Chest X-ray. View position: PA
Patient age: 51
Patient sex: F
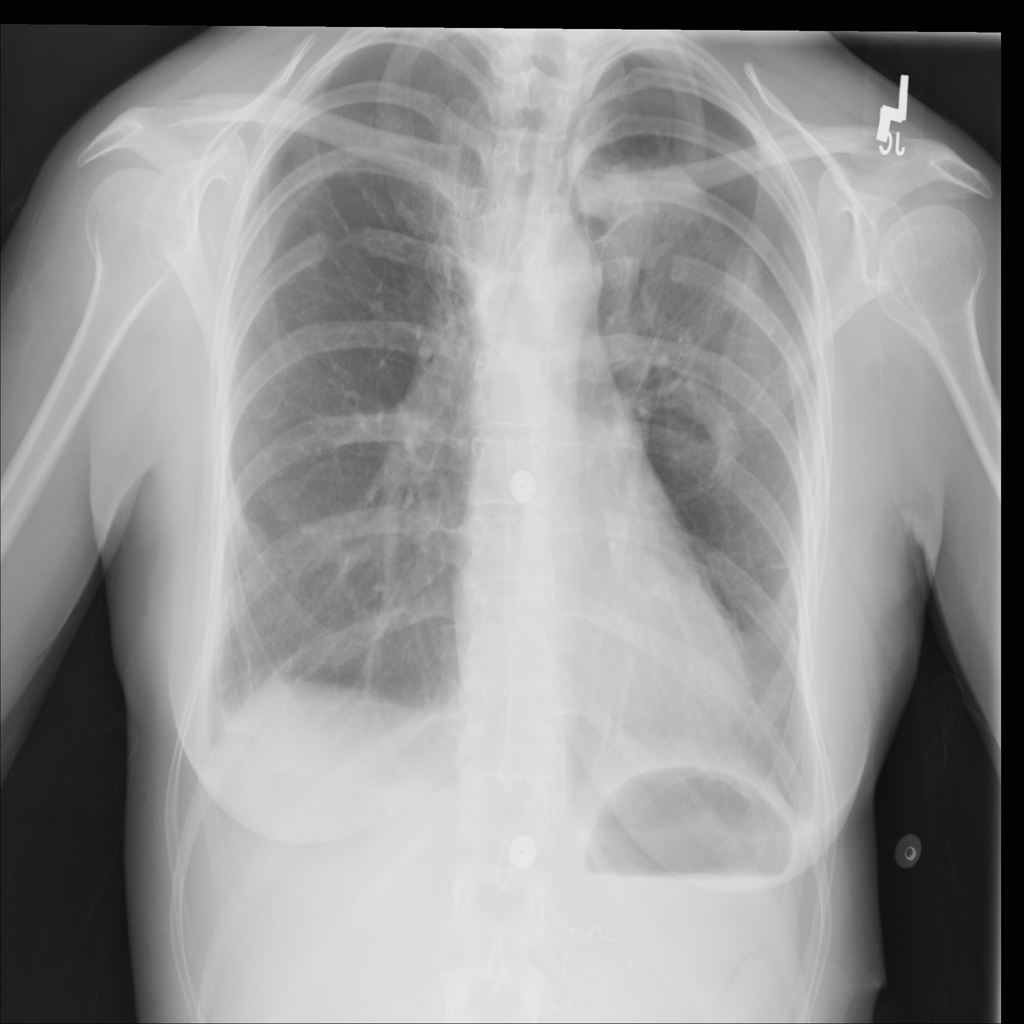
Finding: Pneumothorax